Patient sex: M
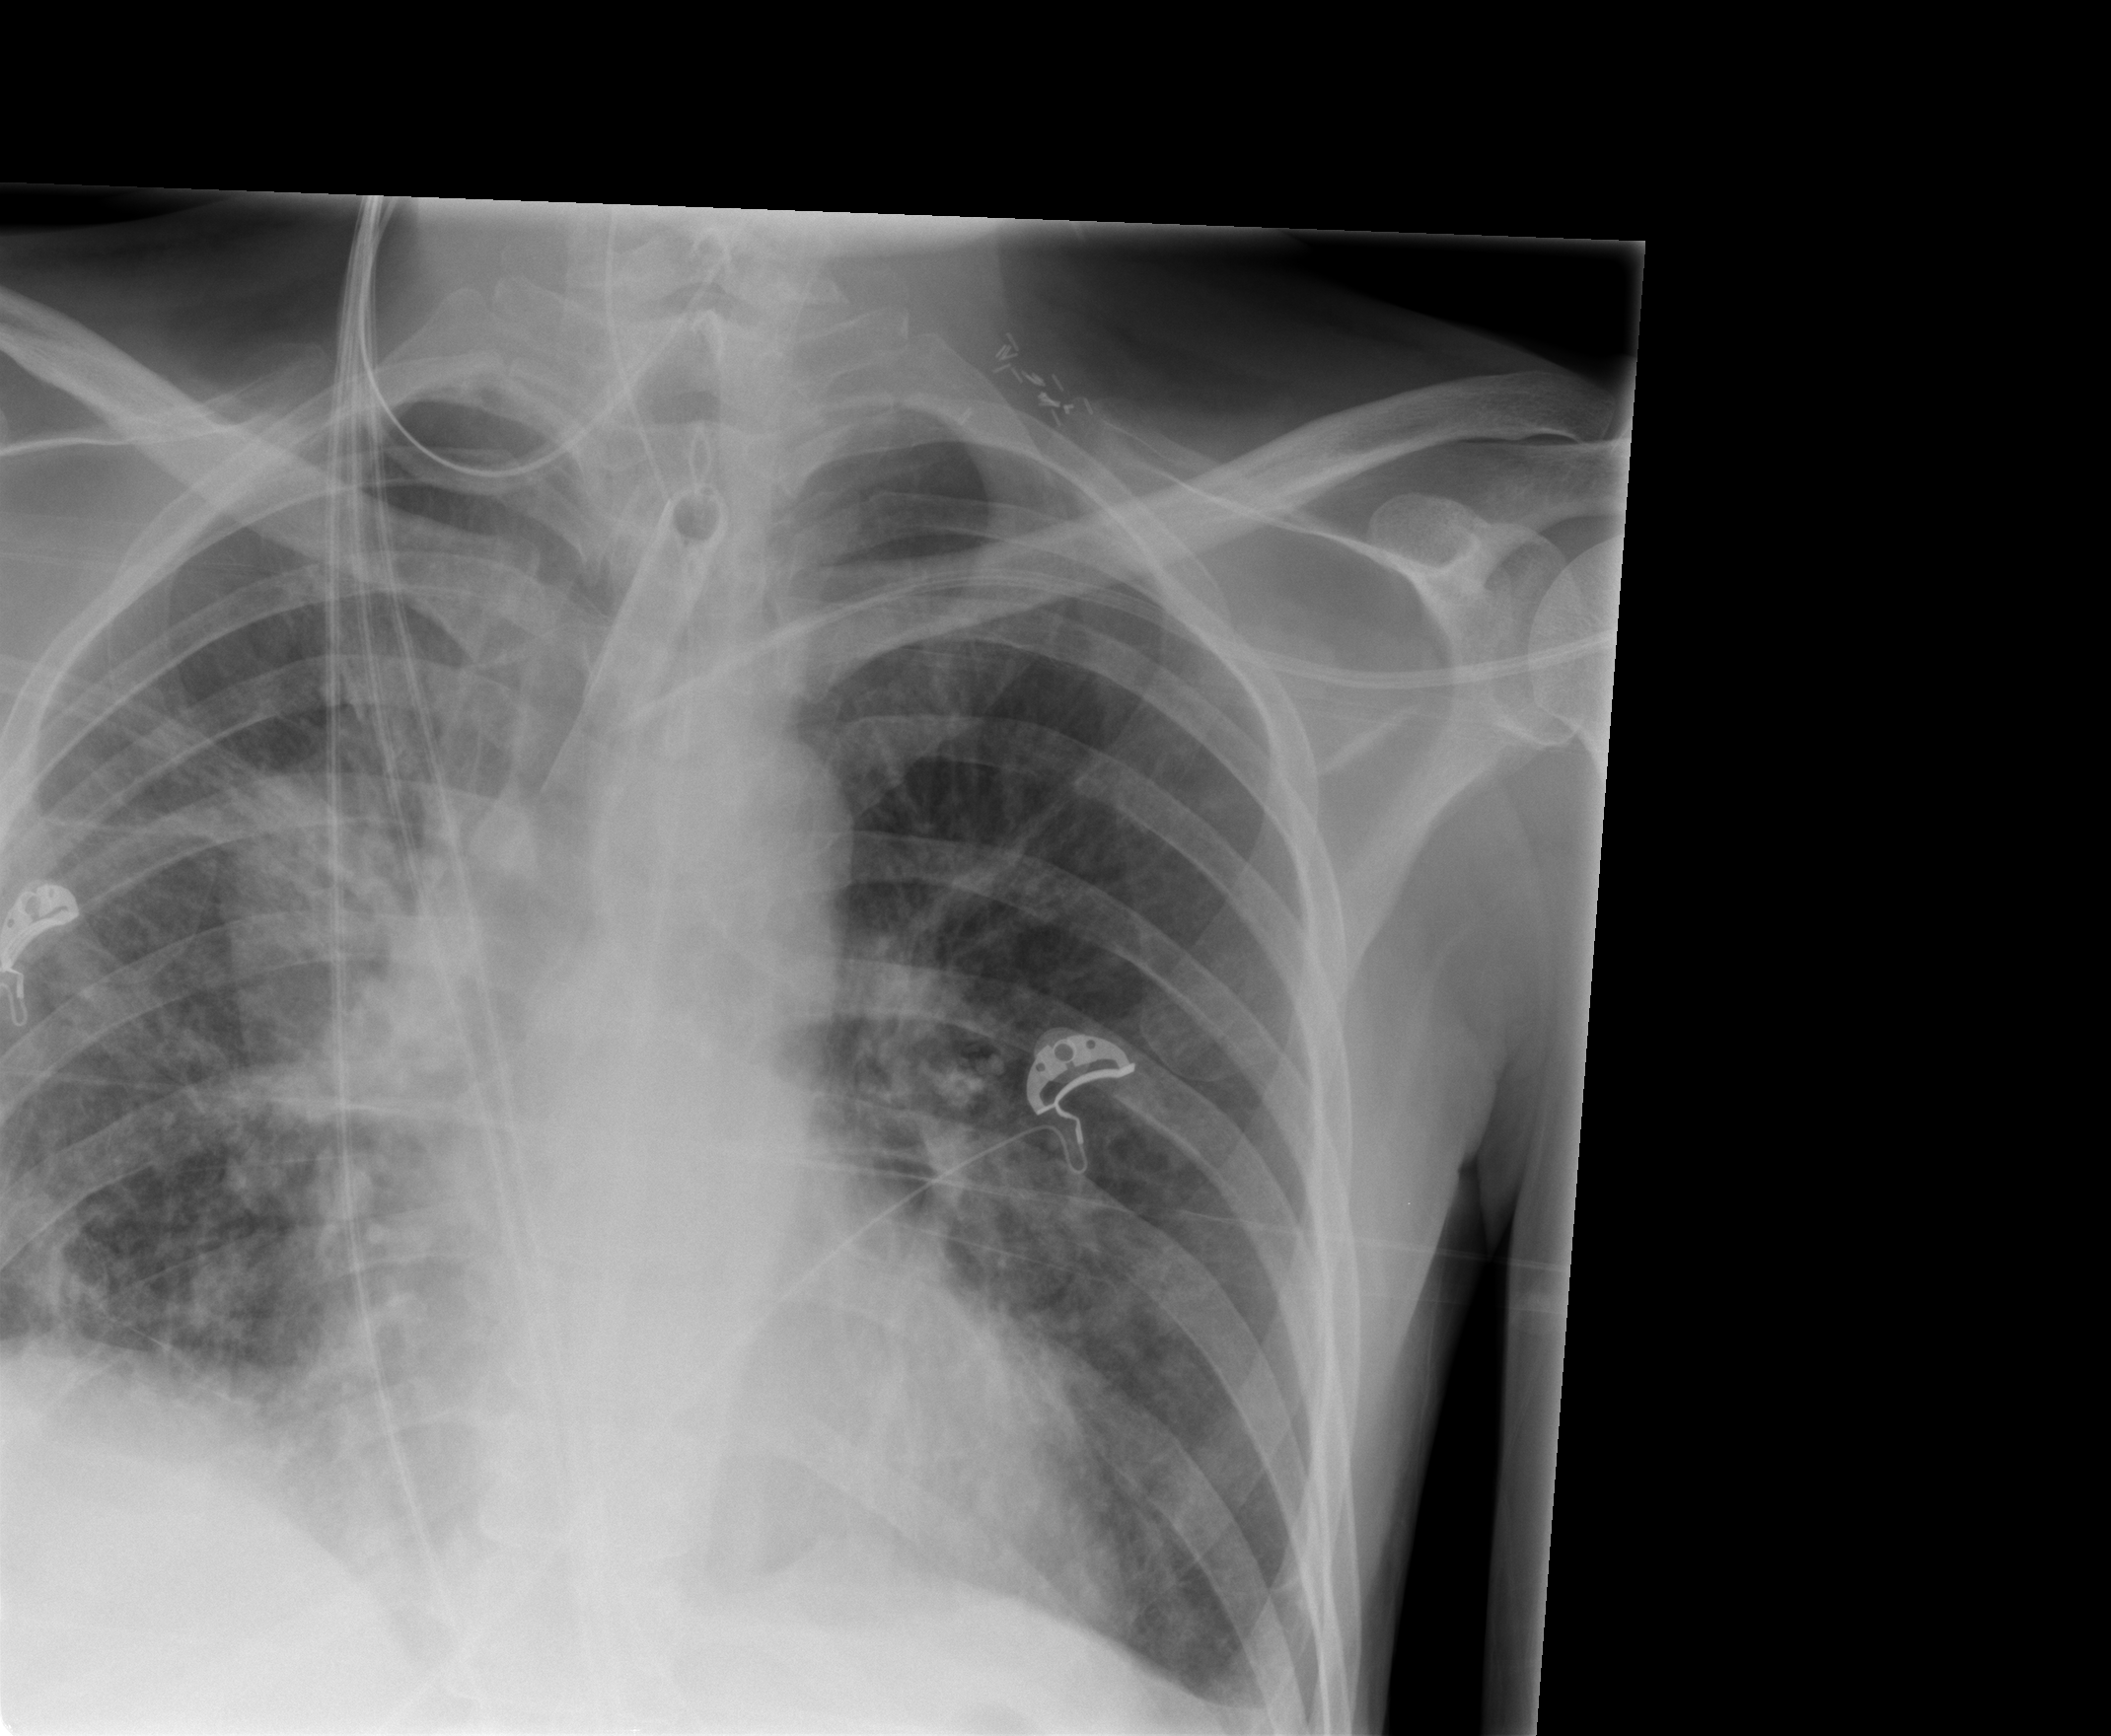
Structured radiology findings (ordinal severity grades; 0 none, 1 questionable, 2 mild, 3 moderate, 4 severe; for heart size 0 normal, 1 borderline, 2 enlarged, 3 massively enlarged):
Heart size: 0
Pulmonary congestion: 2
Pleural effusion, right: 0
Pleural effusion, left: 1
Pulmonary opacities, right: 2
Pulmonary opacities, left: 2
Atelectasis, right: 2
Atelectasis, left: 2